Interaction volume radius: 10 \u00c5
Interaction volume height: 15 \u00c5
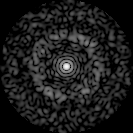
Disorder parameter: 0.8341